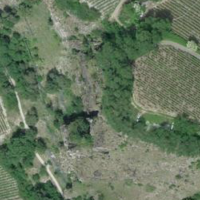
EUNIS habitat code: 40
Species observed at this site:
Prunus mahaleb
Opuntia humifusa